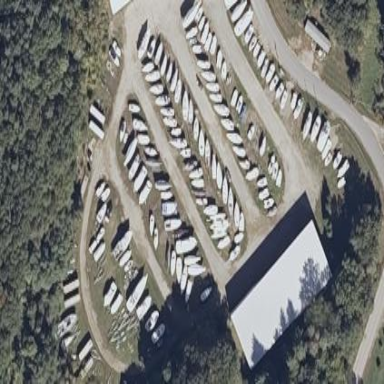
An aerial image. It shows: Commercial area with grass parking used for boat storage.